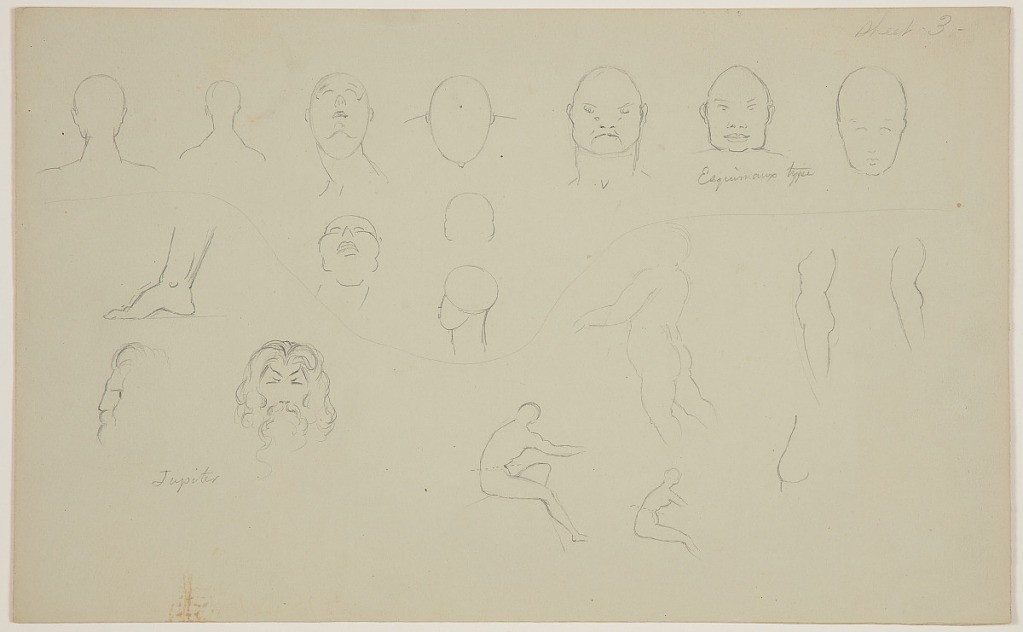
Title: Anatomical Sketches of Heads and Torsos
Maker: Frederic Edwin Church, American, 1826–1900
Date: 1877–80
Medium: Graphite on gray-green wove paper
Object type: Drawing
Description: Figure sketches showing nineteen anatomical sketches of human heads and torsos. Along the upper margin, seven heads and faces are shown: two viewed from behind, one above, and four frontally. One face ostensibly represents an Inuit individual. At left, the outline of a foot and ankle is visible beside three simplified representations of heads--one of which is turned upwards. At lower left, two views--one frontal, one in left profile--of the god Jupiter are included. He is characterized by his long, wavy hair and beard and bushy, angry eyebrows. At right, three sketches of the human torso are shown above two seated figures viewed in left profile.